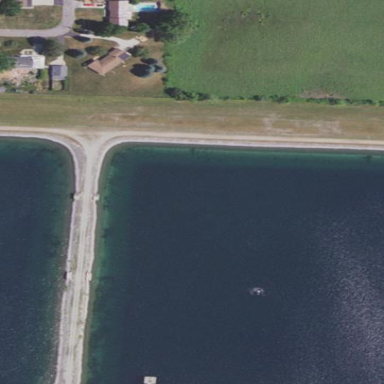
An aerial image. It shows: Water reservoir of the water storage type.